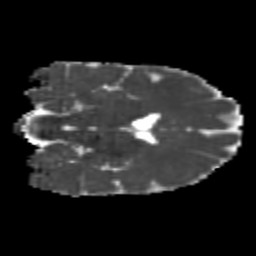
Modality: MD
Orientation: coronal
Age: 23
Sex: female
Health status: healthy
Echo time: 0.074 s